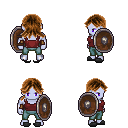
a pixel art fantasy rpg character, male body template, dark elf, purple skin, maroon pirate shirt, teal pants, brown loose hair, cloth bracers, gray slippers, shield, four views (front, back, left, right), 2x2 character sprite sheet, small pixel art, hard edges, no anti-aliasing